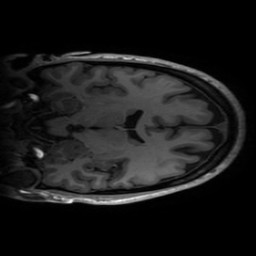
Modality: T1w
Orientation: coronal
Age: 25
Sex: female
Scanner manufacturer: ge
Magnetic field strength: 3 T
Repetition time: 0.00724 s
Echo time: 0.0027 s